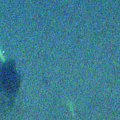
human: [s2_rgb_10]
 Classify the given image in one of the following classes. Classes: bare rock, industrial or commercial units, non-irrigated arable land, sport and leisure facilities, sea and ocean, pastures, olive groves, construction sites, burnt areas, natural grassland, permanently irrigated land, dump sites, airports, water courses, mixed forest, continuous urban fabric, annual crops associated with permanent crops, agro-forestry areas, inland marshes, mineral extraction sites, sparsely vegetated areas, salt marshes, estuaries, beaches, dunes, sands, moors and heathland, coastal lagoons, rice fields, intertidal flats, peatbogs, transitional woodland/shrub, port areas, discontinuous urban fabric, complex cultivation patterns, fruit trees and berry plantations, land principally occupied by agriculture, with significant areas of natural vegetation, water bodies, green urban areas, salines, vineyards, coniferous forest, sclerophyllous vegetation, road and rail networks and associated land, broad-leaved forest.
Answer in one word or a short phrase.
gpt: sea and ocean